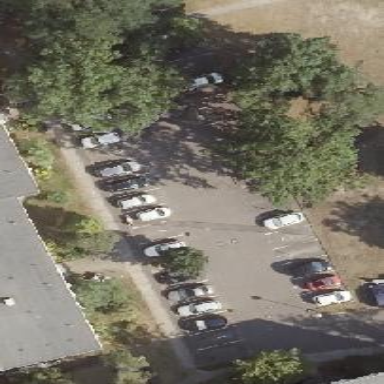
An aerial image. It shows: Street side parking area.